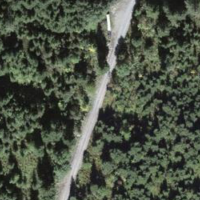
EUNIS habitat code: 41
Species observed at this site:
Equisetum arvense